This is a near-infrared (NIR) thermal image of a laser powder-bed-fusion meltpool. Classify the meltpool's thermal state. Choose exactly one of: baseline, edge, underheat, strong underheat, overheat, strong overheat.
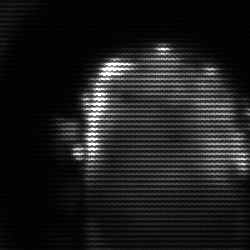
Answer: baseline